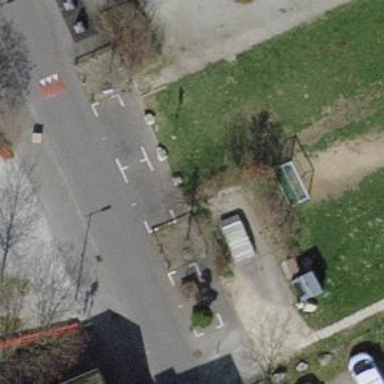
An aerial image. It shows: Toilets are available here.